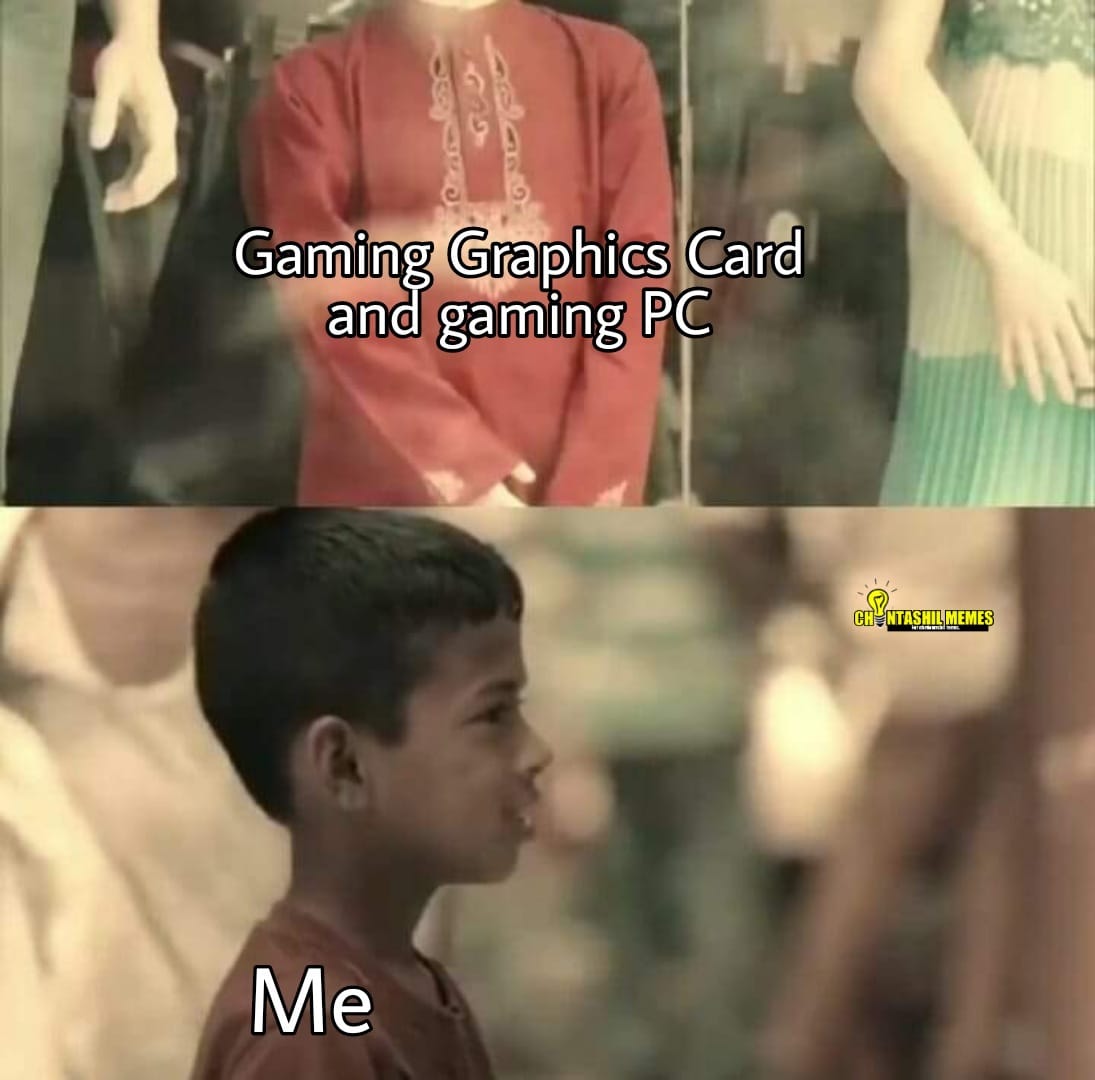
Caption: Gaming Graphics Card and gaming PC    Me
Label: non-hate